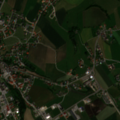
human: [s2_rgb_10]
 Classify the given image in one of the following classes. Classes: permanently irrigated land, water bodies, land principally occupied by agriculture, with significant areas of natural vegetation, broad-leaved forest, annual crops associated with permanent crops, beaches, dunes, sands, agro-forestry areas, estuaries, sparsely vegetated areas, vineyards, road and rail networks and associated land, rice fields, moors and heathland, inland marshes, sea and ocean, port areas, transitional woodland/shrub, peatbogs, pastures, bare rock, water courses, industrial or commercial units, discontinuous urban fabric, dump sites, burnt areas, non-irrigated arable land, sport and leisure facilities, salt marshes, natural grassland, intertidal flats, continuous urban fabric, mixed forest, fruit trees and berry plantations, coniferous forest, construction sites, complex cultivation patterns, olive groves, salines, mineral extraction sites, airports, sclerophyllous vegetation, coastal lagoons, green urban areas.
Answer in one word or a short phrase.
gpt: discontinuous urban fabric, non-irrigated arable land, pastures, complex cultivation patterns